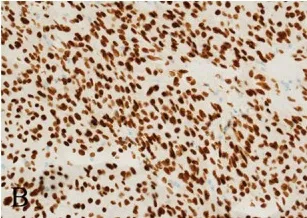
Histochemical staining. SOX10.
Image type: pathology (immunostaining)